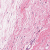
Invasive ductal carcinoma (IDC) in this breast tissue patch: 0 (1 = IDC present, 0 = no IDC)